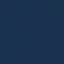
Land use / land cover class: SeaLake